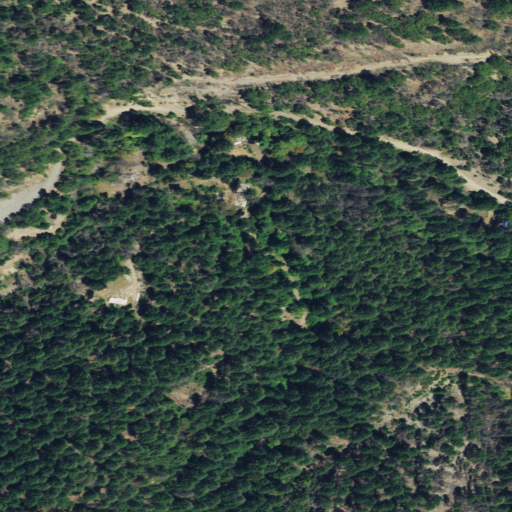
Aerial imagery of valley in California named Church Gulch containing evergreen forest, shrub, grassland, open development, and low intensity development